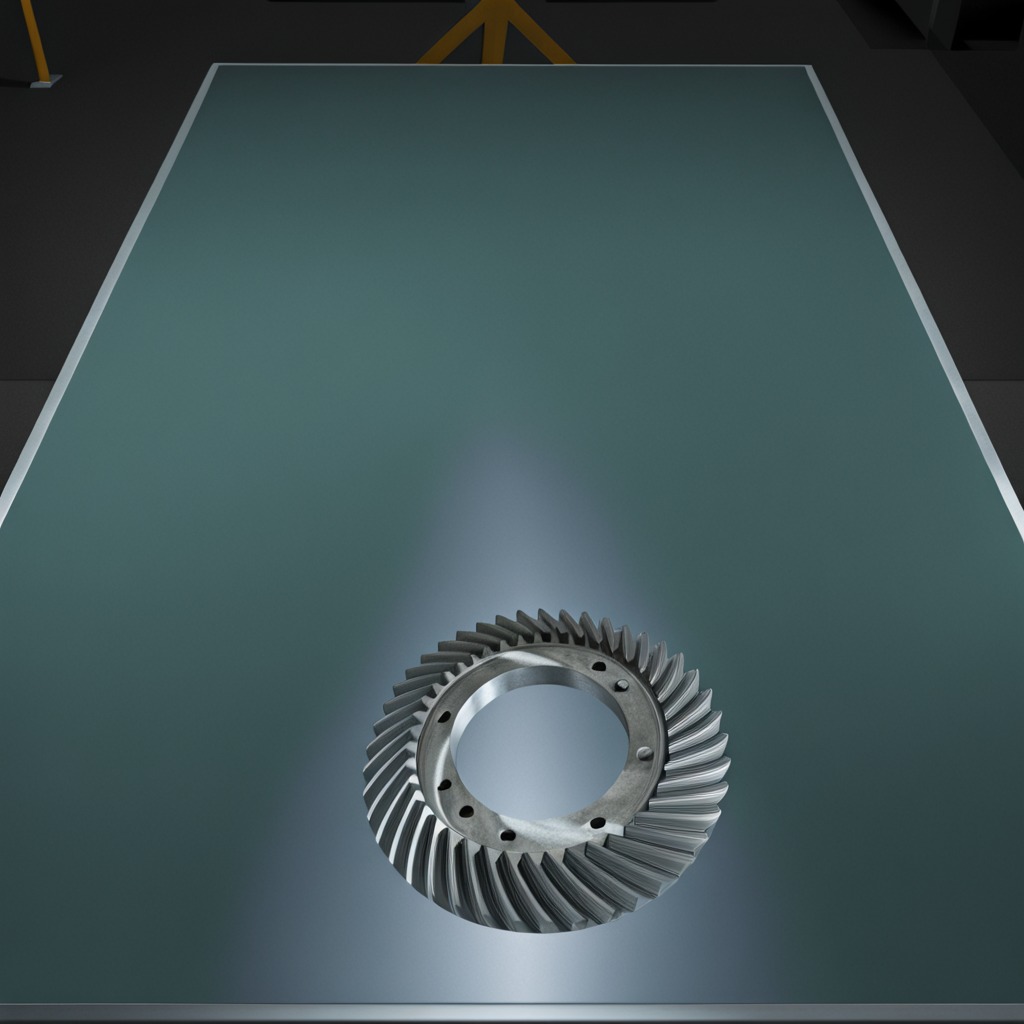
A steel gear with teeth is lying on a clean empty table in a railway signal maintenance room lit by harsh overhead fluorescents.